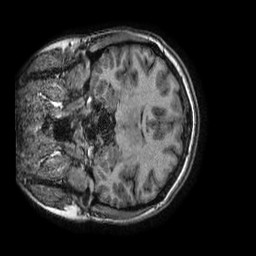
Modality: T1w
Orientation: coronal
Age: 24
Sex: female
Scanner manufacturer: ge
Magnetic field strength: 3 T
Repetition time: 0.00882 s
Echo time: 0.003788 s